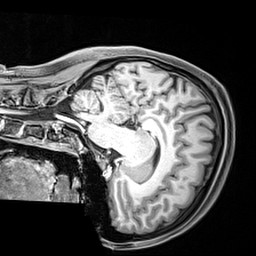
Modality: T1w
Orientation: sagittal
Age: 20
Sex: female
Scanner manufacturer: siemens
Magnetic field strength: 3 T
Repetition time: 2.4 s
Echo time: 0.00217 s